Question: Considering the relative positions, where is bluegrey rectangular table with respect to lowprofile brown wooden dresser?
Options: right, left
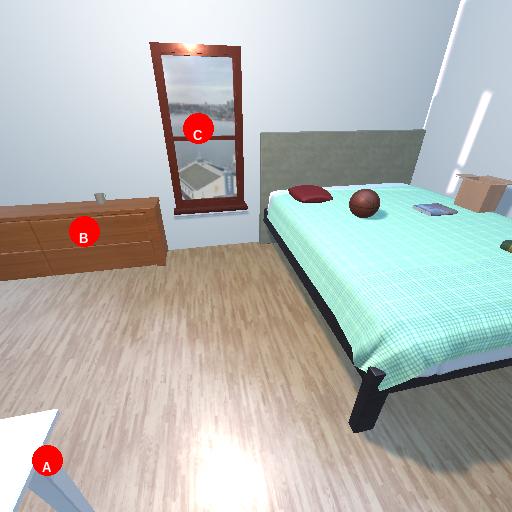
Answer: right